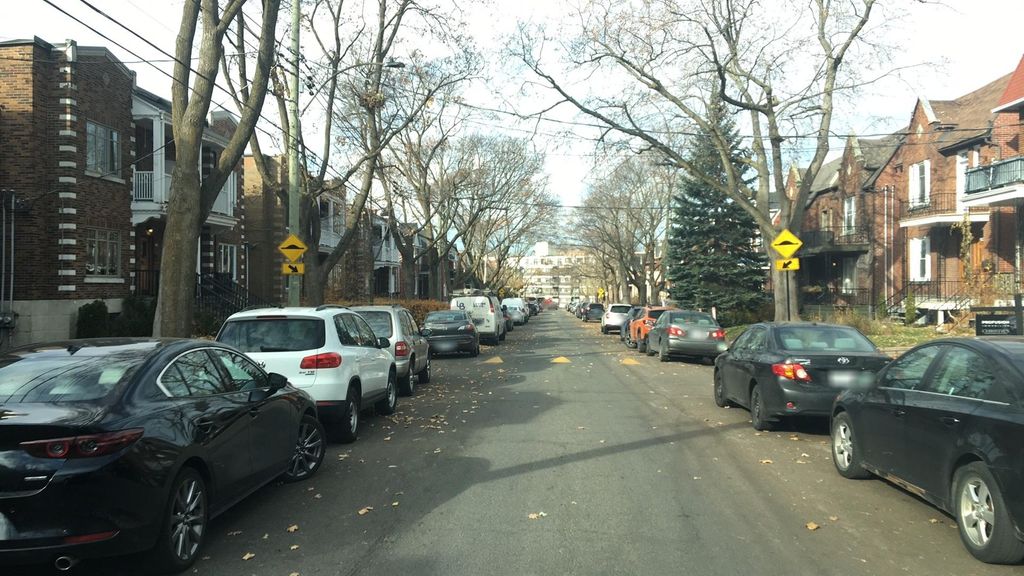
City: montreal